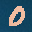
Label: 0